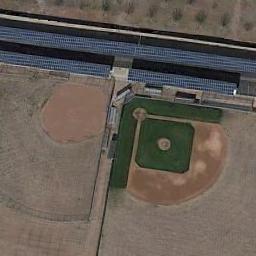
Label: baseball_diamond